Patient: sex F, age 53
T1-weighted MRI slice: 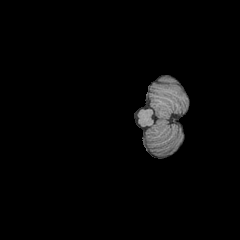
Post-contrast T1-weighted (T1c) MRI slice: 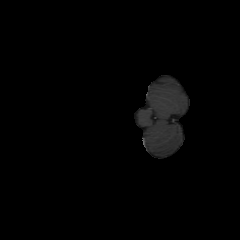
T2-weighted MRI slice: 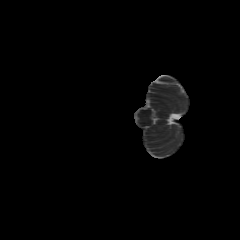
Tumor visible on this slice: no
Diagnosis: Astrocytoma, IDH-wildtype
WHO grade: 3